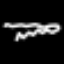
Label: squiggle